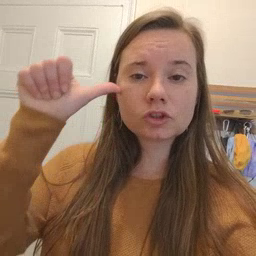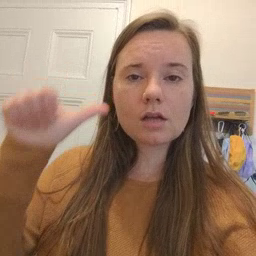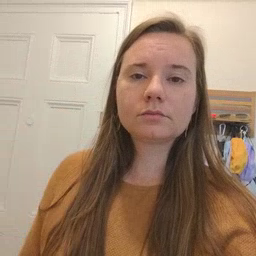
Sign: yesterday